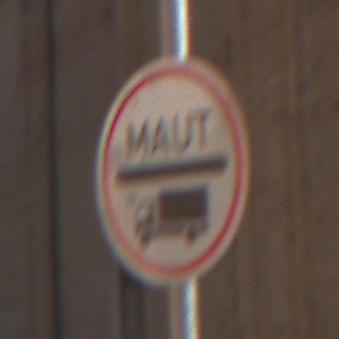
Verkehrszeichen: Mautpflicht
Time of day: MorningAfternoon
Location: Outdoor (Urban)
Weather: Clear
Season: NotSpecified
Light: Natural